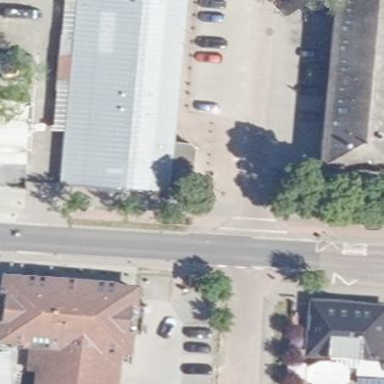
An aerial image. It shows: Commercial building.